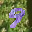
Label: 9